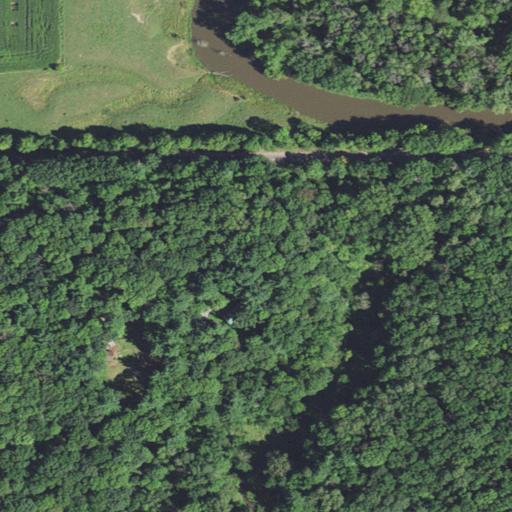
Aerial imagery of valley in Wisconsin named Hoot Owl Hollow containing deciduous forest, woody wetlands, pasture, mixed forest, open water, cultivated crops, and open development